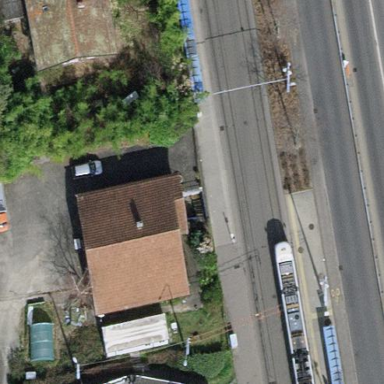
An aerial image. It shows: Concrete platform with shelter for public transport. This platform is for trams and railways.